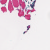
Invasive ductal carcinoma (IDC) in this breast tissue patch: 0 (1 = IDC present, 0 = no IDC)